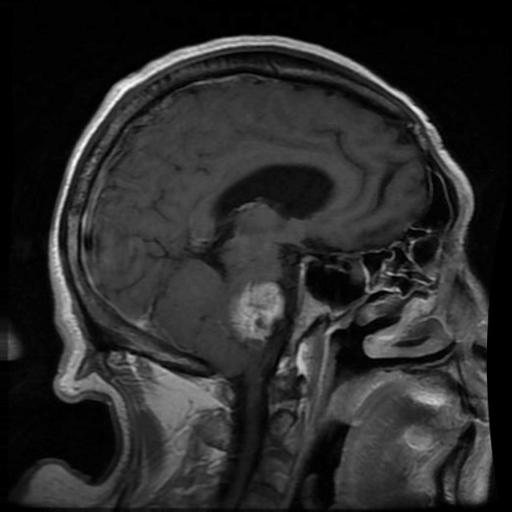
Label: meningioma